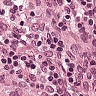
Metastatic tissue present: no